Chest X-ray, AP view. Patient: 56 years old, sex M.
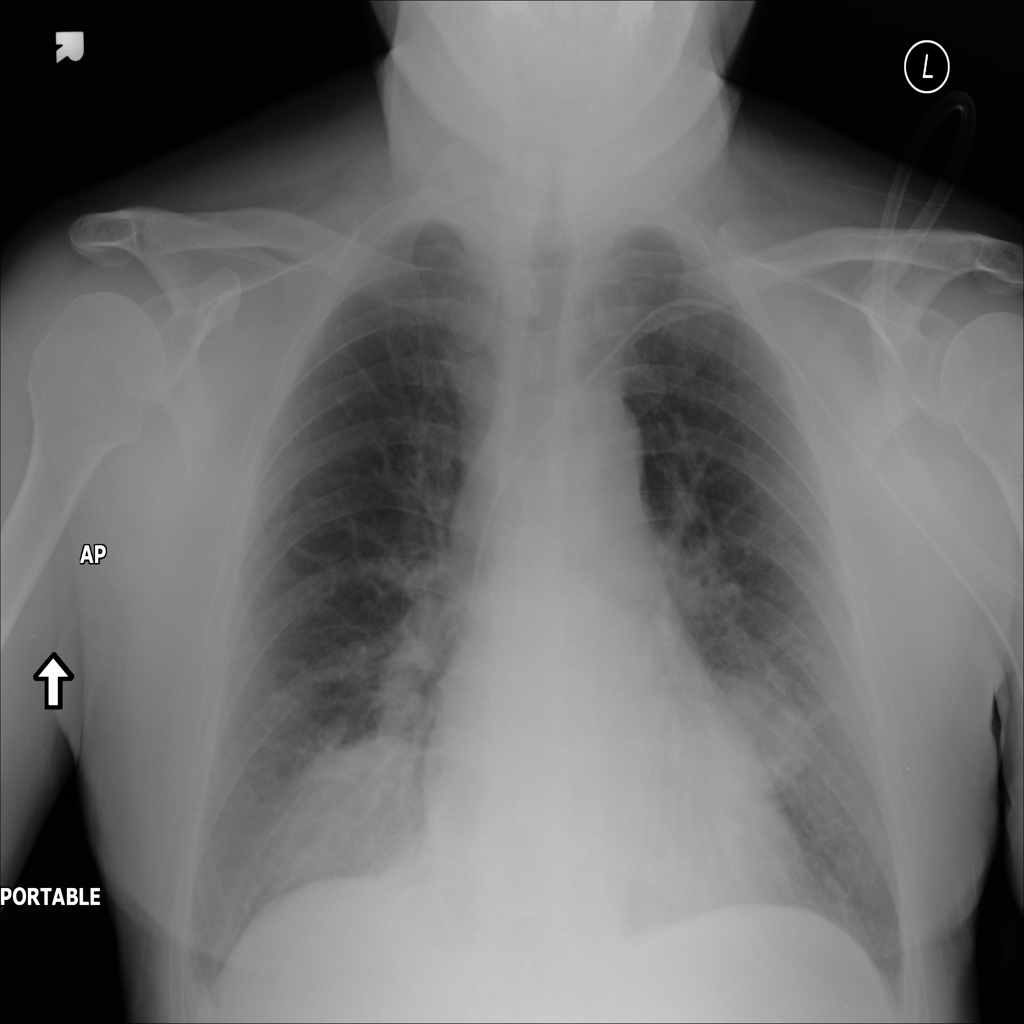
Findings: Mass